Field crop: maize
Growth stage: 2
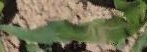
Species: maize